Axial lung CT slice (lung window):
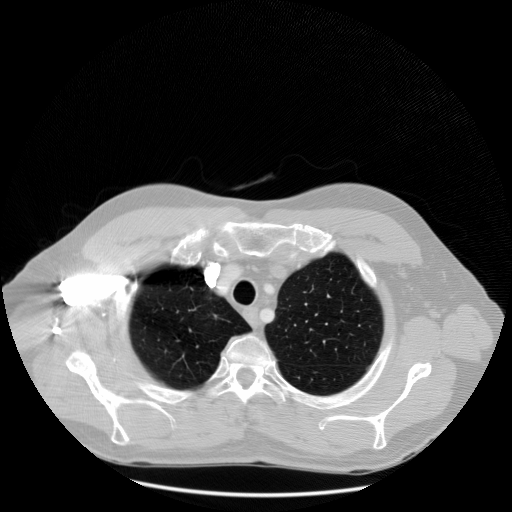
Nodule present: no